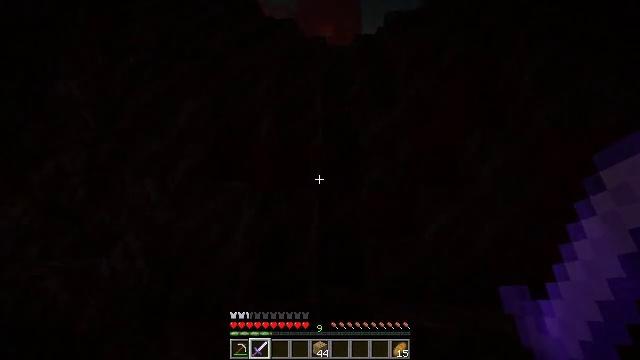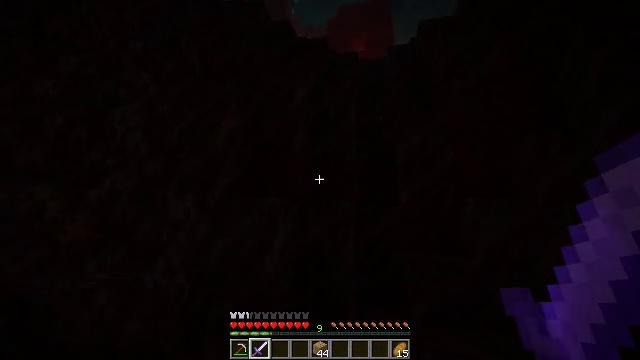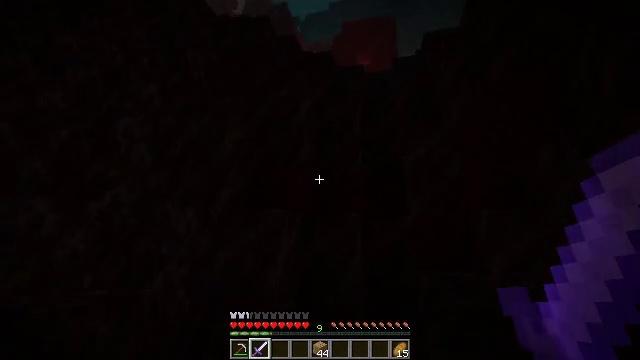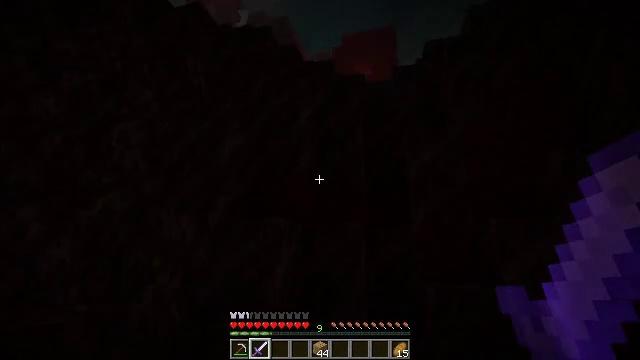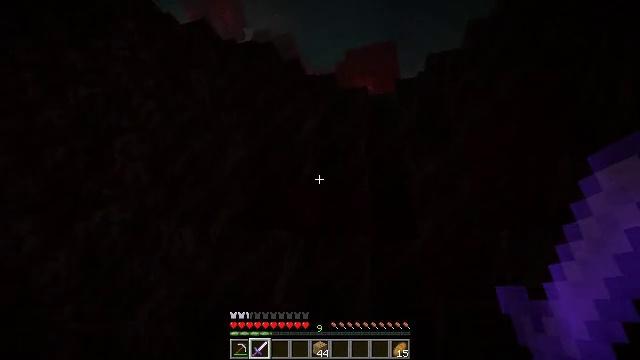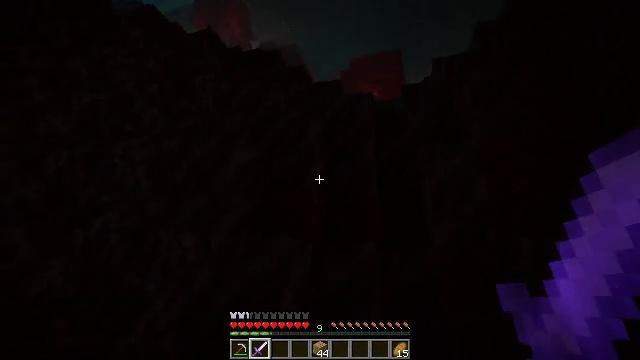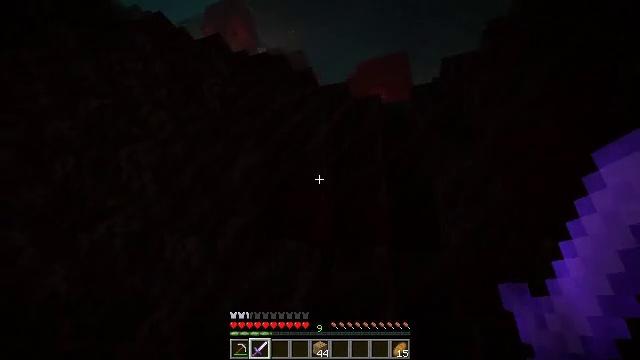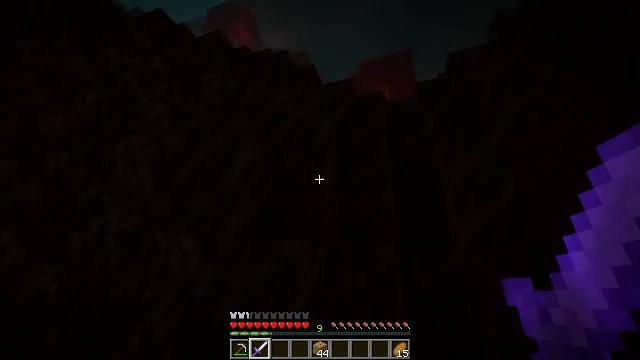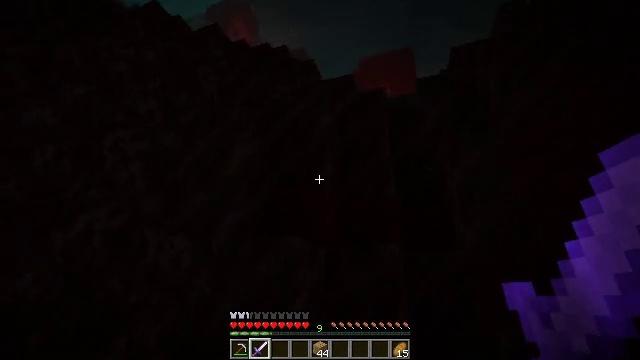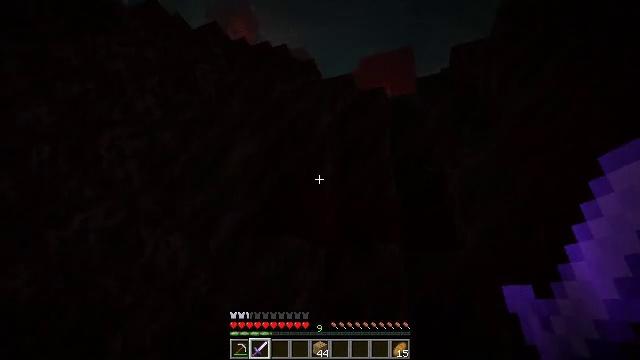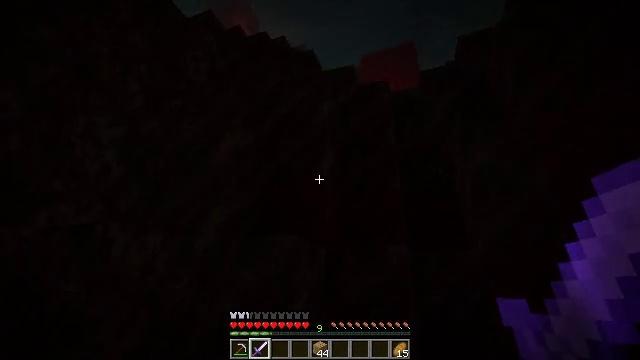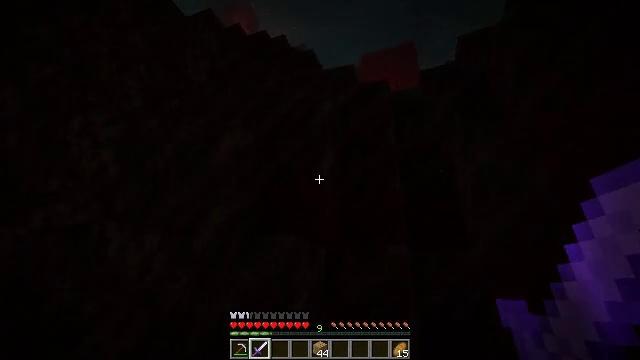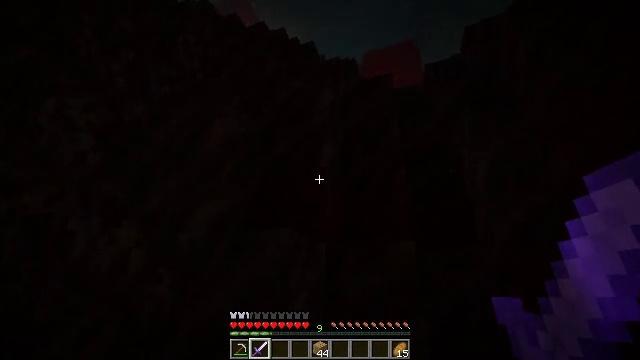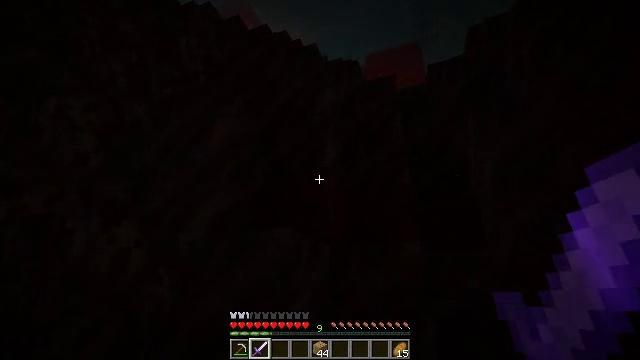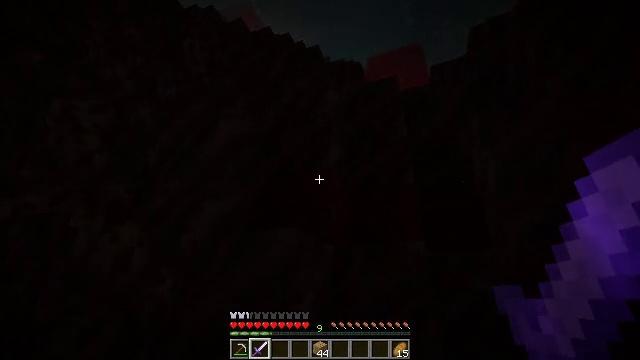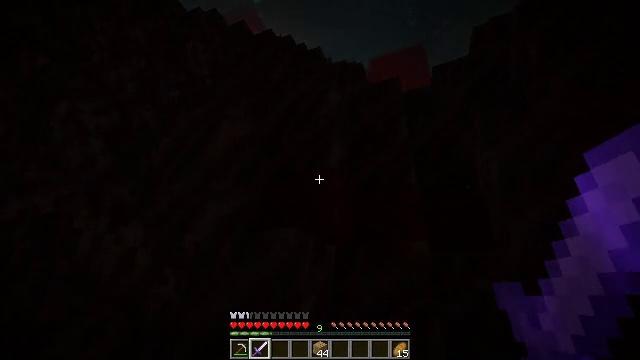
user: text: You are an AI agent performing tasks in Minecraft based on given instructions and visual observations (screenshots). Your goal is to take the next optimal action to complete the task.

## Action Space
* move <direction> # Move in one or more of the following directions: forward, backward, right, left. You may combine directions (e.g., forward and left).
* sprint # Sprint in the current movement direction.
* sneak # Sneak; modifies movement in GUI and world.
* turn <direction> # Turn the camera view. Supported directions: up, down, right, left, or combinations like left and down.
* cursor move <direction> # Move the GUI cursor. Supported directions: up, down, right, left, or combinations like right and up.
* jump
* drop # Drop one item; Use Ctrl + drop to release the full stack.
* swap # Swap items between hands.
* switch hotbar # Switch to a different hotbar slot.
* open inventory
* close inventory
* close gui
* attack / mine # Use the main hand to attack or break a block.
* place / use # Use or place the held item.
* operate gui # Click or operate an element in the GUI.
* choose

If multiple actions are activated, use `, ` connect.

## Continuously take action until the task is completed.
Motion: motion action
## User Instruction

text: Dig soul soil with a shovel.
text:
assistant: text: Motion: move forward, turn left and up
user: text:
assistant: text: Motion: move forward, turn left and up
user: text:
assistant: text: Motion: move forward, turn up
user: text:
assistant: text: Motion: move forward, turn up
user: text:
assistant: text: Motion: move forward, turn left and up
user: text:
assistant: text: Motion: move forward, turn left and up
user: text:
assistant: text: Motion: move forward
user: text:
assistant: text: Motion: move forward
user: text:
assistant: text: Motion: move forward
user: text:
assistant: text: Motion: move forward
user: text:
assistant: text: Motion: move forward
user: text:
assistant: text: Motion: no_op
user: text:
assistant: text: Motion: no_op
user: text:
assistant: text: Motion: no_op
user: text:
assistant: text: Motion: no_op
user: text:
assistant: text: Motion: no_op
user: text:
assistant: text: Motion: no_op
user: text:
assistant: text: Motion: no_op
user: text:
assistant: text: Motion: no_op
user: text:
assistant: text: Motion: no_op
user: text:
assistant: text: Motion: no_op
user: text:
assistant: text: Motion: turn right and down
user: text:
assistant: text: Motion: turn right and down
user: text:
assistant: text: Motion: turn right and down
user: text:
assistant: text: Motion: turn right and down
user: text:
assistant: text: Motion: turn right
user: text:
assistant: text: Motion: turn right
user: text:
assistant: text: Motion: turn right
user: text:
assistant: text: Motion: turn right
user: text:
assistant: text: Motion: turn right